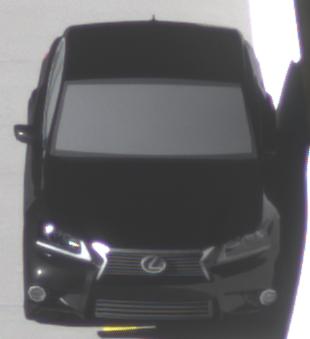
Make: Lexus
Model: GS 250
Detailed model: GS (L10)
Model produced from: 2012/06
Model produced until: 2013/12
Doors: 4
Color: black
Road condition: dry road
Daytime: morning or afternoon
Contrast: high contrast